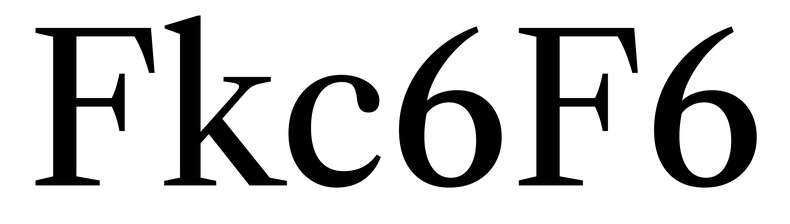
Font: LibreCaslonText_Regular